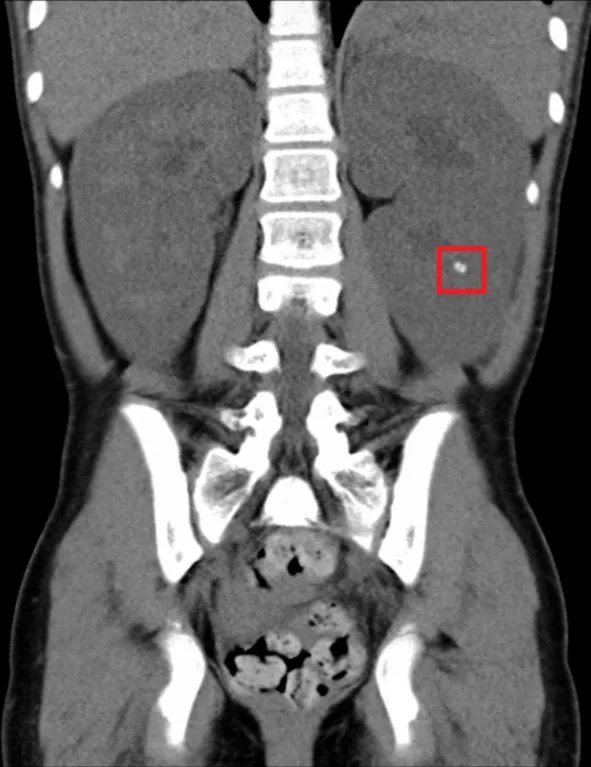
Renal manifestations on CT abdomen. Bilateral nephromegaly (Greater than 2 standard deviation for age), and nephrocalcinosis (in red box).
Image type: radiology (ct)